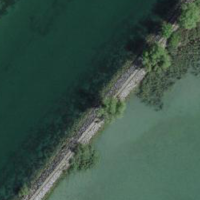
EUNIS habitat code: 14
Species observed at this site:
Corvus corone
Abramis brama
Lapsana communis
Castor fiber
Asplenium scolopendrium
Veronica persica
Mergus merganser
Artemisia vulgaris
Epilobium hirsutum
Sedum acre
Schoenoplectus lacustris
Frangula alnus